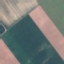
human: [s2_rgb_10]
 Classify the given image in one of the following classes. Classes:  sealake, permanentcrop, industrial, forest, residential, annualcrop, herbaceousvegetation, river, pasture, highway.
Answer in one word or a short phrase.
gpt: AnnualCrop